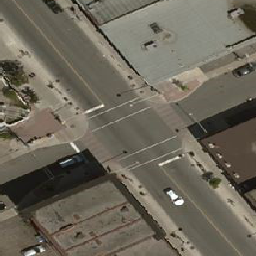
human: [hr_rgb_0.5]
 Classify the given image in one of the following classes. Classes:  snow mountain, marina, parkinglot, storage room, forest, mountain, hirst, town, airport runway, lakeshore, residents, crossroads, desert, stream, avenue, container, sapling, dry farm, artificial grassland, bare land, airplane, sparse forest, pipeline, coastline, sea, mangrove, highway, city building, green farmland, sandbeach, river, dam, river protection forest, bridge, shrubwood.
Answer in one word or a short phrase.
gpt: crossroads